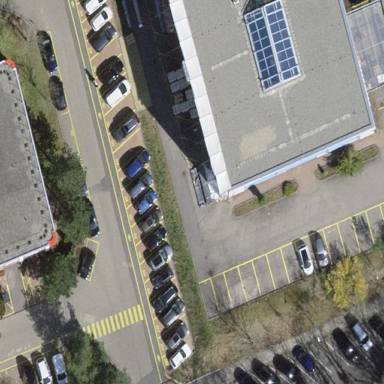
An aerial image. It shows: Parking lane with asphalt surface.